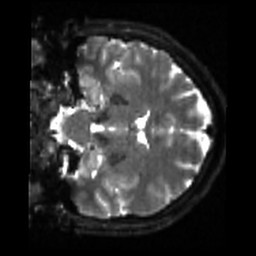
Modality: sbref
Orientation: coronal
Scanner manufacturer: siemens
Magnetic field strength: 3 T
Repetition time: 4 s
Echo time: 0.0594 s